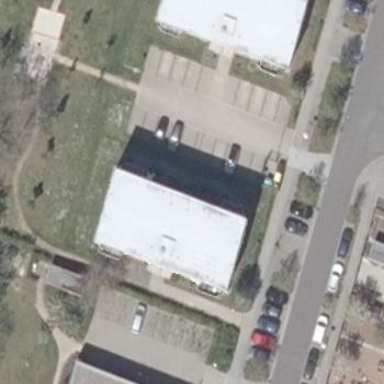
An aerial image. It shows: Flat-roofed apartment building.